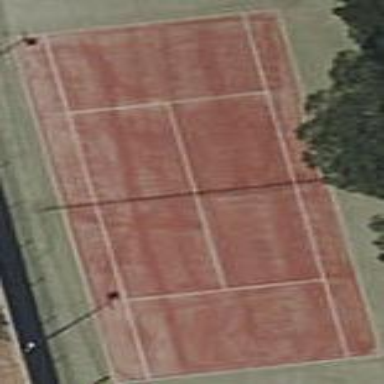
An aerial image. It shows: Tennis court on the leisure land pitch.